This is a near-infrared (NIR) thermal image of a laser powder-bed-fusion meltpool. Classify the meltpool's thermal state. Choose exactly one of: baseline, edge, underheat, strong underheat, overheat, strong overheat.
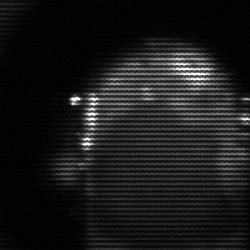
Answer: baseline